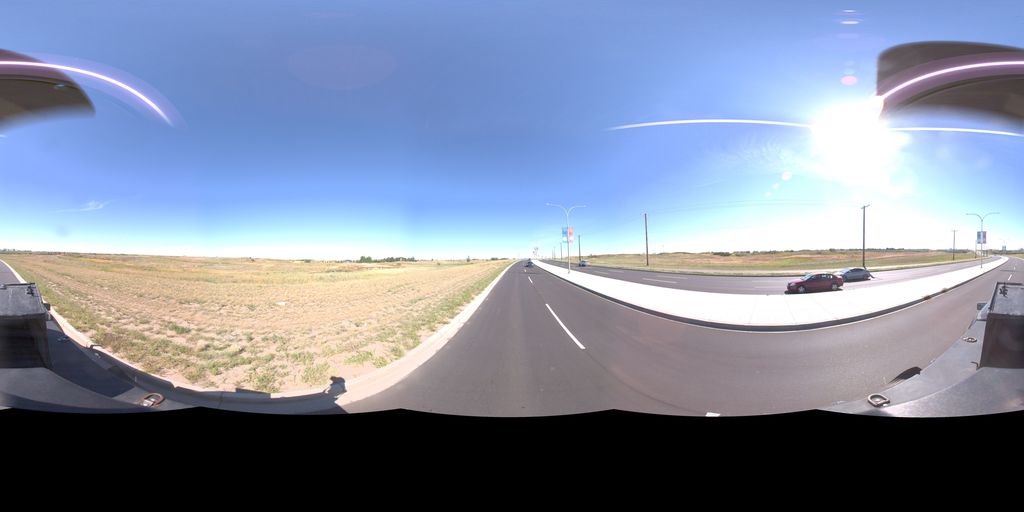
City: saskatoon